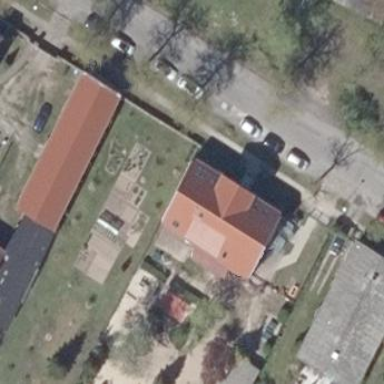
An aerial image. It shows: Kindergarten building.